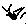
Label: bird